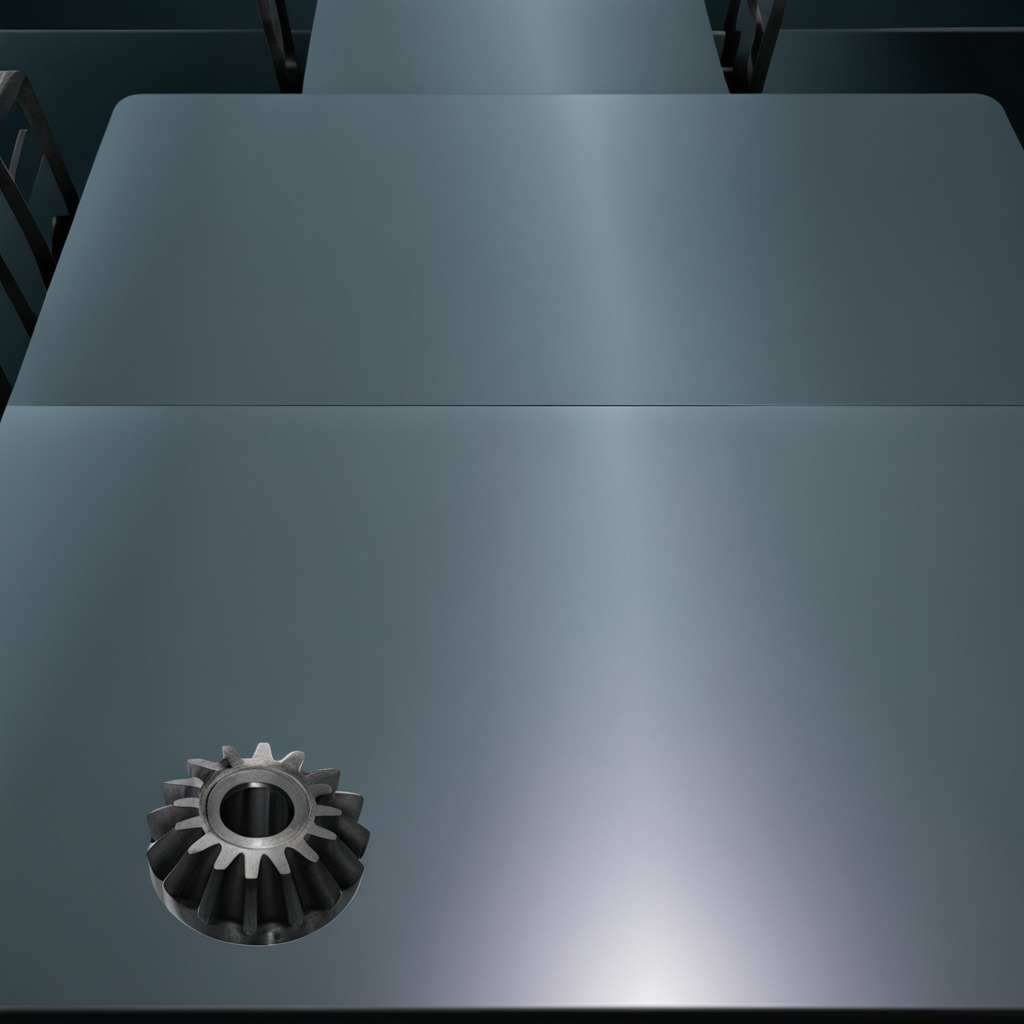
A steel gear with teeth is lying on the table.